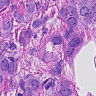
Metastatic tissue present: yes